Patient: sex M, age 60
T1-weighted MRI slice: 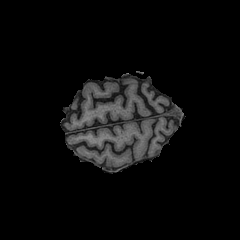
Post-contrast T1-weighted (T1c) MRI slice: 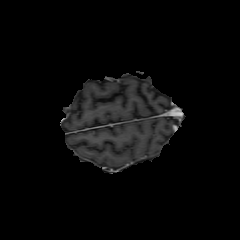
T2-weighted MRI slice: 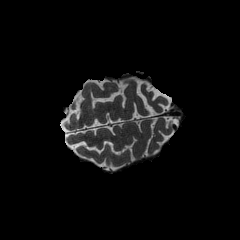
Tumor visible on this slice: no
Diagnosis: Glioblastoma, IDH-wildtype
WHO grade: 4